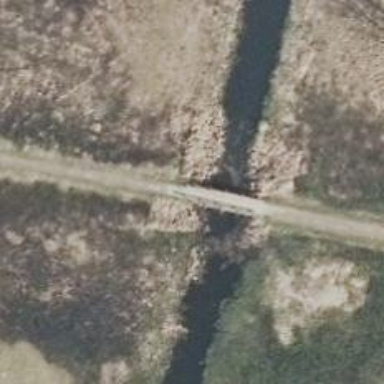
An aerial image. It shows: Footway on bridge.